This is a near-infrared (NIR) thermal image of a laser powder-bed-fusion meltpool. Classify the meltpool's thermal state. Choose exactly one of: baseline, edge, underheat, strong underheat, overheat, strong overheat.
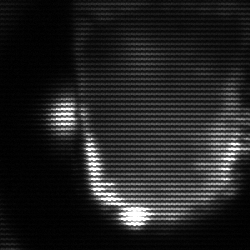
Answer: baseline